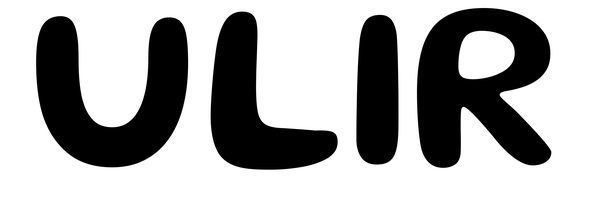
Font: Gluten_Medium